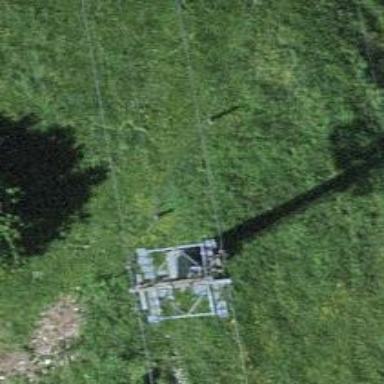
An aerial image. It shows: Pylon used for aerialway.